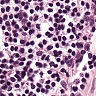
Metastatic tissue present: no